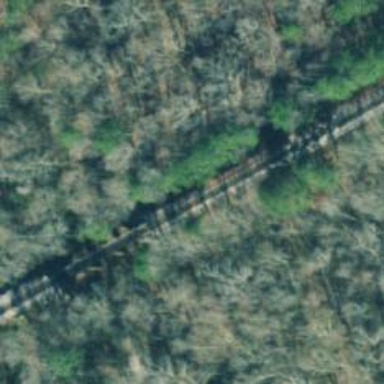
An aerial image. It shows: Railway bridge.